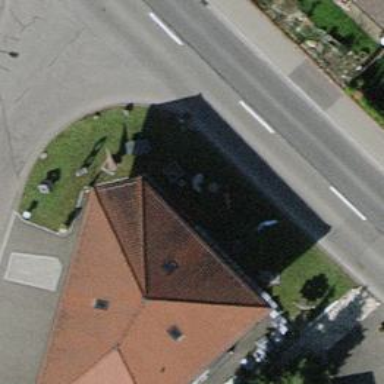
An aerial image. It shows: Commercial building.